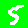
Digit: 5